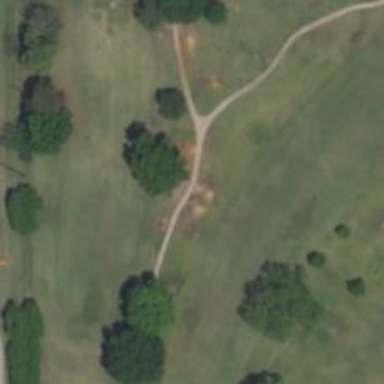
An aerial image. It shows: Pathway for golfing.